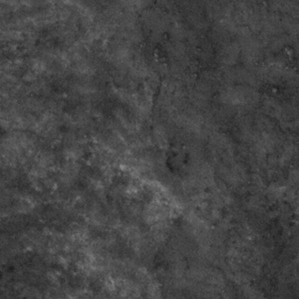
Label: frost